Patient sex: M
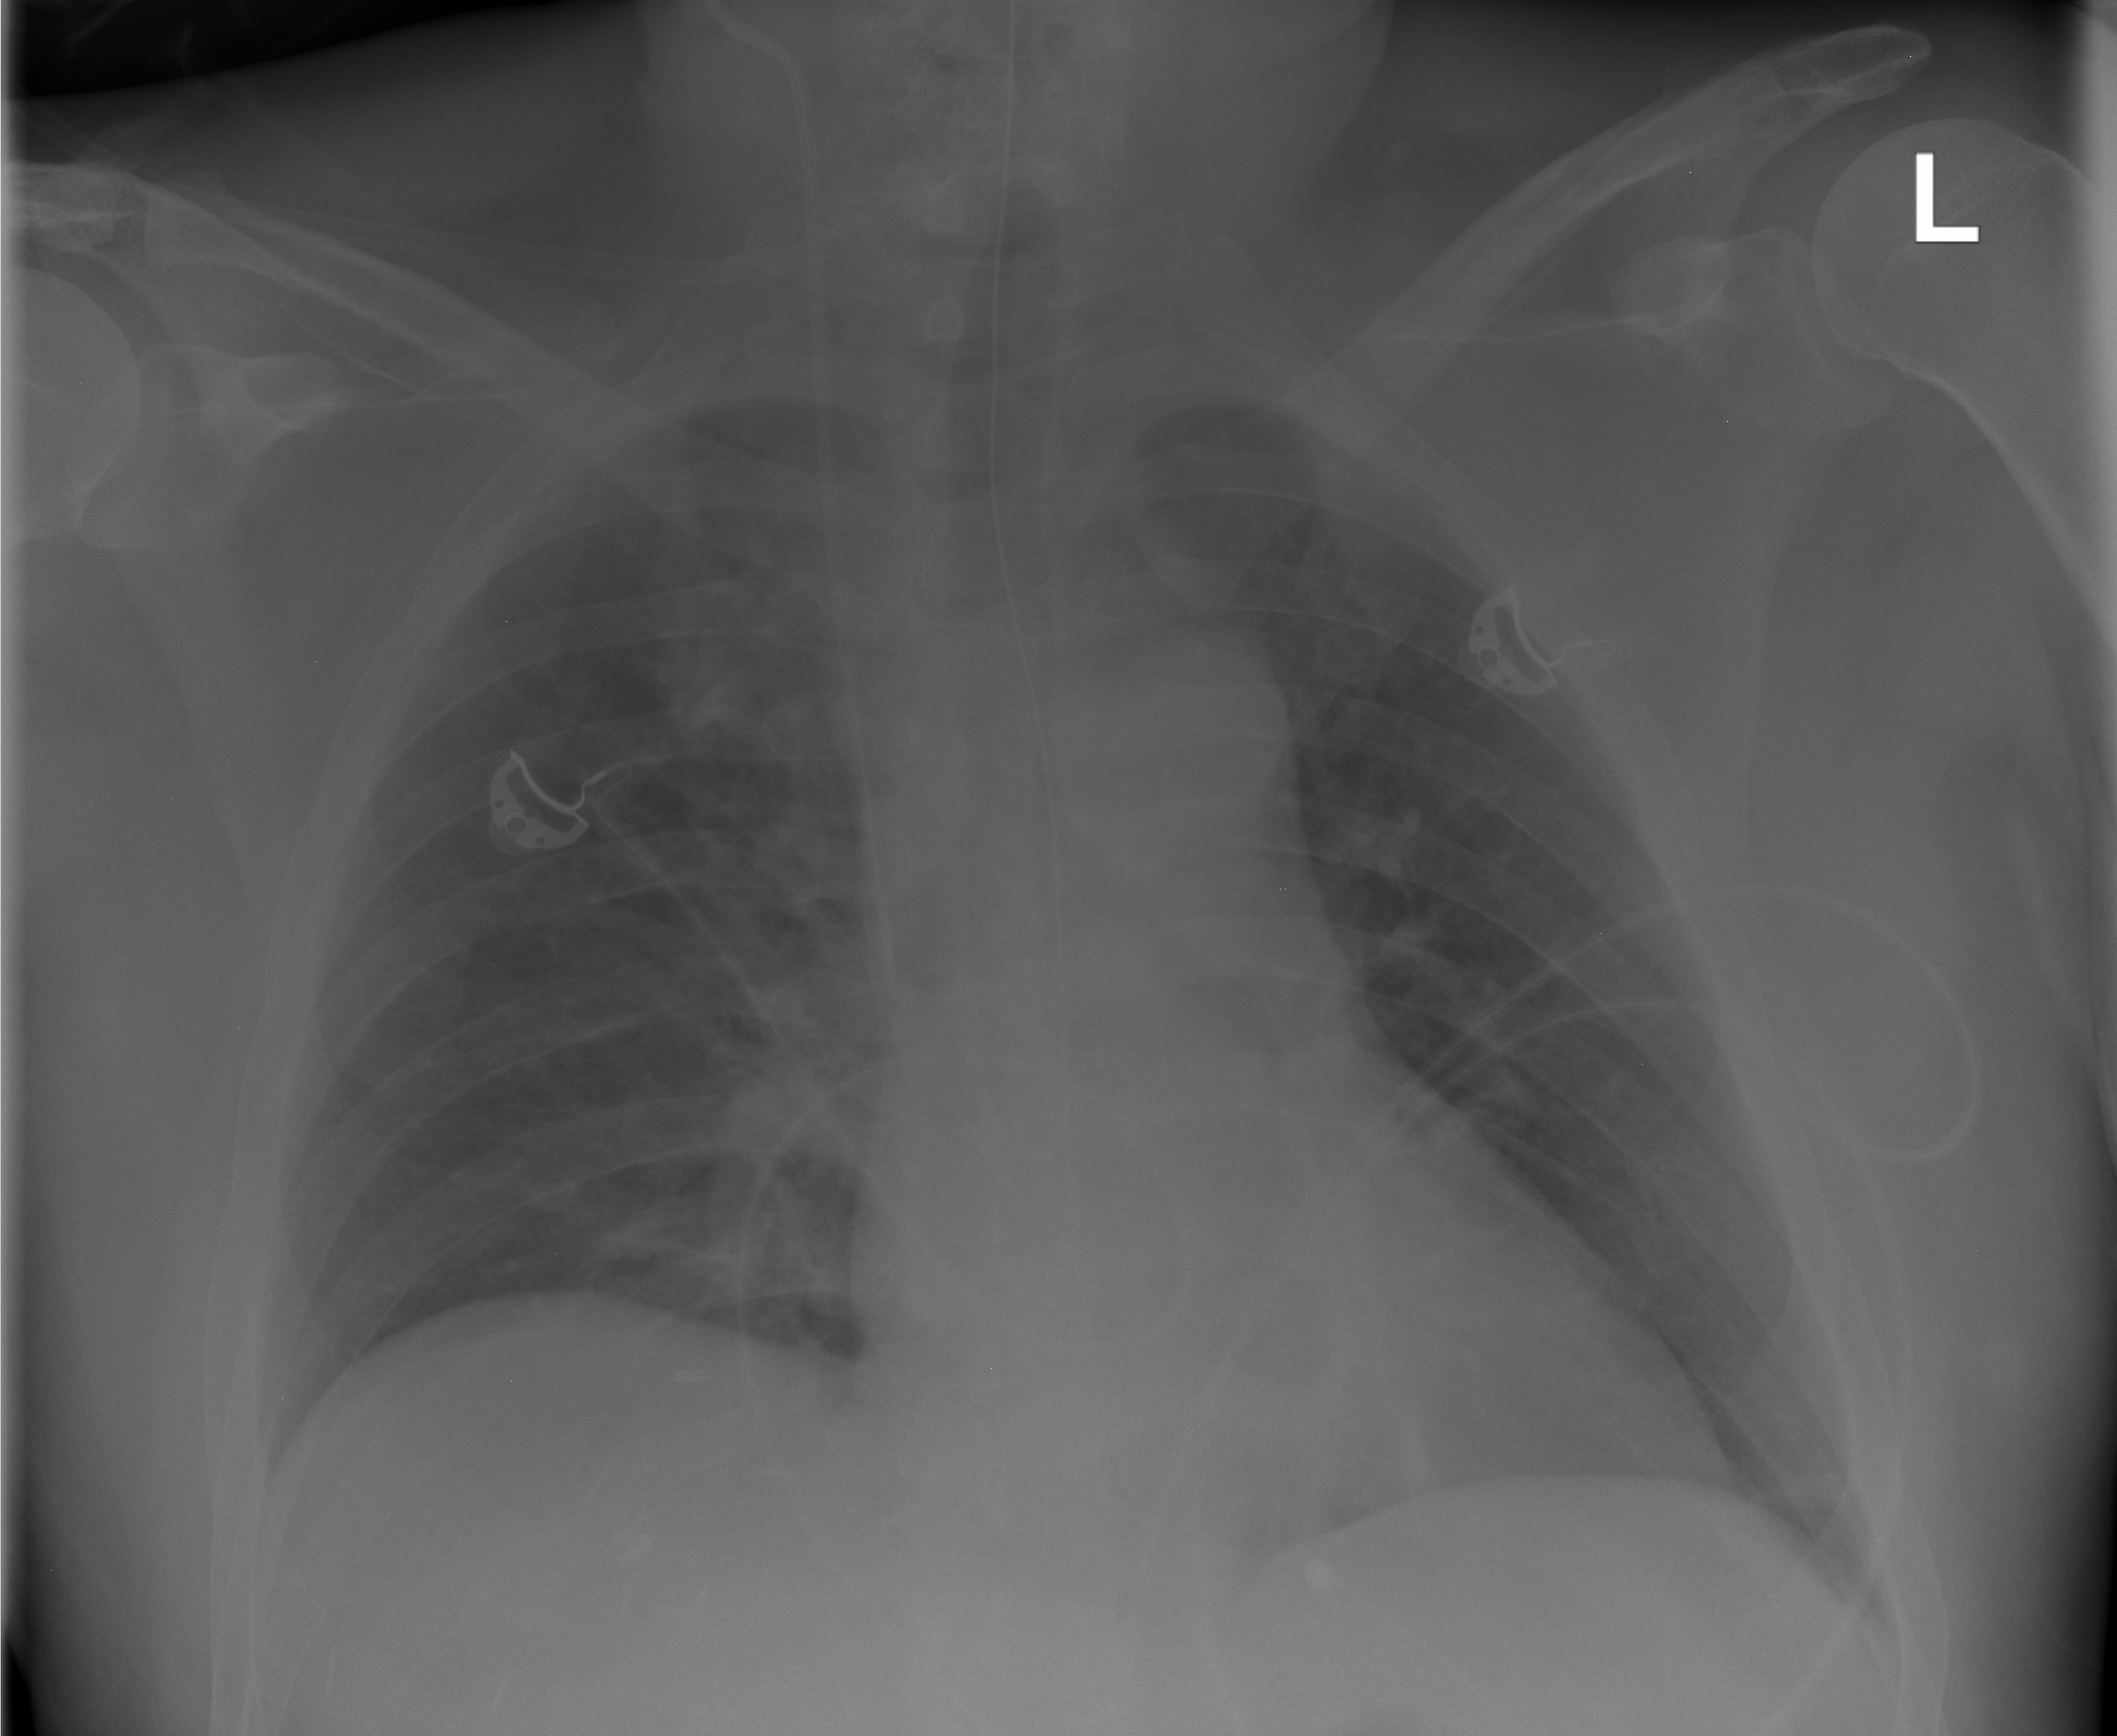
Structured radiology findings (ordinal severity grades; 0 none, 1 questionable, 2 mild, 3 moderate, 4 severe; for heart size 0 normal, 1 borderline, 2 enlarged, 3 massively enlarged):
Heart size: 0
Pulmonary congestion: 0
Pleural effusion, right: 0
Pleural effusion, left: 0
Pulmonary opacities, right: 0
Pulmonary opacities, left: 0
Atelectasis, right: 2
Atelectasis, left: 2